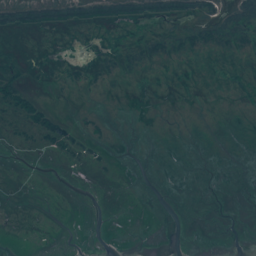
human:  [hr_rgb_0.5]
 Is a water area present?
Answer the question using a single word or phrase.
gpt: yes

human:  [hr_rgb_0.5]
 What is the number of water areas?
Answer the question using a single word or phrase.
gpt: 16

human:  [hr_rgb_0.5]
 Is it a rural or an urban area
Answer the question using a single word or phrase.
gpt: rural

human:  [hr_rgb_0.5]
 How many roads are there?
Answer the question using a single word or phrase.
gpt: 13

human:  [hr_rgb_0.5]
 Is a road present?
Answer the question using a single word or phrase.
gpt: yes

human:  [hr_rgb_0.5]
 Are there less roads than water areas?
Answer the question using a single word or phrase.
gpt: yes

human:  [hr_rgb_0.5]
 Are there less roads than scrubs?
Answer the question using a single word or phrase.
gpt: yes

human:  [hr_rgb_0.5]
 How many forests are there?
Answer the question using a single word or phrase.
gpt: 19

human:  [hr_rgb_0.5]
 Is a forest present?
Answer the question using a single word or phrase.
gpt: yes

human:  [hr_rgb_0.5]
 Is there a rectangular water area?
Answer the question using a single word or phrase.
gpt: yes

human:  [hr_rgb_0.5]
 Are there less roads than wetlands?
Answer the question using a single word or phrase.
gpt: no

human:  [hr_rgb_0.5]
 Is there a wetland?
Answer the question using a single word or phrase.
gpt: yes

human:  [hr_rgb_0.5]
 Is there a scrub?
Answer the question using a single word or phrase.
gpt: yes

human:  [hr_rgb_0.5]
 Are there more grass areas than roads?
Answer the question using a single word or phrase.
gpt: yes

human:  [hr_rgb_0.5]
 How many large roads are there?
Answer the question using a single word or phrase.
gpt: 0

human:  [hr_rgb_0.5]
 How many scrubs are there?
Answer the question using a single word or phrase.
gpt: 69

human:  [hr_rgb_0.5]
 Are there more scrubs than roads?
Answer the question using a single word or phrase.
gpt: yes

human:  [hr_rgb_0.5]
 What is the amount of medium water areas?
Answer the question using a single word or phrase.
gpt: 7

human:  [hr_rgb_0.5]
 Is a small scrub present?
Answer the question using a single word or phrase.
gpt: yes

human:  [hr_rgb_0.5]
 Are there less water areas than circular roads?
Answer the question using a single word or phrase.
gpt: no

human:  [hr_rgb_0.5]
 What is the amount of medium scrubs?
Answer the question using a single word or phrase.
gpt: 24

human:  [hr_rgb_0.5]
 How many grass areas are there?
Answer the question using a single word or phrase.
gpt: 25

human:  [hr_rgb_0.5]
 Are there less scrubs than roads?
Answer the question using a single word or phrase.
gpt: no

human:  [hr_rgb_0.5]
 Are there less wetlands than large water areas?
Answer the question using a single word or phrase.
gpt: yes

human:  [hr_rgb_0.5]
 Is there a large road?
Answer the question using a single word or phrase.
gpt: no

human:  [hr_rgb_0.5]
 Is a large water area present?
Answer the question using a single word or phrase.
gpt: yes

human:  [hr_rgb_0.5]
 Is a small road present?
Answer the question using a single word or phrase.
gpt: yes

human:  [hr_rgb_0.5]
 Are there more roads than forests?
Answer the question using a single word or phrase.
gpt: no

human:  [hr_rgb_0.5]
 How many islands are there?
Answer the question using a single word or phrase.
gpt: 1

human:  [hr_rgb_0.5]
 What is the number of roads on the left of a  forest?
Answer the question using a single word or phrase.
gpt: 9

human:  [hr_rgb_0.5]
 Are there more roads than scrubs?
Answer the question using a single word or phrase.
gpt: no

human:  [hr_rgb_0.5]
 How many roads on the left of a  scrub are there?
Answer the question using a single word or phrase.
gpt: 12

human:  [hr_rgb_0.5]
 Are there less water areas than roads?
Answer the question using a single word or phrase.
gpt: no

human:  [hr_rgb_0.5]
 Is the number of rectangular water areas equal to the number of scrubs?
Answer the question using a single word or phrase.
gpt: no

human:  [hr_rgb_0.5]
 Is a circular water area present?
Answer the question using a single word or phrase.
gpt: no

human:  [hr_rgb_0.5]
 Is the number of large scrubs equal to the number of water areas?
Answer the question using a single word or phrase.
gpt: no

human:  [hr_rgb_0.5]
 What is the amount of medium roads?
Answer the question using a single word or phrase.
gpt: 0

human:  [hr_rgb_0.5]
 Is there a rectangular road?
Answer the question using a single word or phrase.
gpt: no

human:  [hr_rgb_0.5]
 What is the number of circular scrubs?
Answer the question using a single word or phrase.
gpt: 1

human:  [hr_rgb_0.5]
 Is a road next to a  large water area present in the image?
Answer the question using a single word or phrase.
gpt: yes

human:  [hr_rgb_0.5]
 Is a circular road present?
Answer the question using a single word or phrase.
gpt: no

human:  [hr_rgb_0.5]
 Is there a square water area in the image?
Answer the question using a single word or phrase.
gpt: no

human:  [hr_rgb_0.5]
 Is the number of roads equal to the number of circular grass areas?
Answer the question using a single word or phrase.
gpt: no

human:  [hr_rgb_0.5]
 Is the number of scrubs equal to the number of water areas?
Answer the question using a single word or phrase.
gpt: no

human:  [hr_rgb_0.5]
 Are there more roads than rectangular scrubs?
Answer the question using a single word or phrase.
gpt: yes

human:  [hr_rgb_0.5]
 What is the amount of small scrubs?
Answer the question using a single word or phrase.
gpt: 13

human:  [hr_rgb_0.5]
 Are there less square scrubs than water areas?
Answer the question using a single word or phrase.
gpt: yes

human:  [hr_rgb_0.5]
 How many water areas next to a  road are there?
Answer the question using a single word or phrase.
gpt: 12

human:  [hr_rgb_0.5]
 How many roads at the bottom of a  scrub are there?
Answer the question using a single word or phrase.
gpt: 10

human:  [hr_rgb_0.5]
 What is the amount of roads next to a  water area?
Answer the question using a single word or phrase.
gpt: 13

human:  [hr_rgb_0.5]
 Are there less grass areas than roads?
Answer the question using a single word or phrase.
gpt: no

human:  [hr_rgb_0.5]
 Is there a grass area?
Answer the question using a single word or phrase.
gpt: yes

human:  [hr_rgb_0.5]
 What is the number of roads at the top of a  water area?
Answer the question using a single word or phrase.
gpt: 13

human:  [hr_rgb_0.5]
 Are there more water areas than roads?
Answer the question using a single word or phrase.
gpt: yes

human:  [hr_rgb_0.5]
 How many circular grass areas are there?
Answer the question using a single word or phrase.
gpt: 0

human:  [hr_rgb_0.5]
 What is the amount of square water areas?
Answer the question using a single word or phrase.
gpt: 0

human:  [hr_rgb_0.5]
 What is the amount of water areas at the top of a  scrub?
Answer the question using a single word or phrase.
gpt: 9

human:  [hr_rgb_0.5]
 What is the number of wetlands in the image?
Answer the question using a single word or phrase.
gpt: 4

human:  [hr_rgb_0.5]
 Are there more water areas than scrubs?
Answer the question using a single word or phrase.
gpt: no

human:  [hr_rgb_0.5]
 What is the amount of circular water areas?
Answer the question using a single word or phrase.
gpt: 0

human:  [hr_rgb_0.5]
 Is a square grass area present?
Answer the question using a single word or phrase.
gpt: no

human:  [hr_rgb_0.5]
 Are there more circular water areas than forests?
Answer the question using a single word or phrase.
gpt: no

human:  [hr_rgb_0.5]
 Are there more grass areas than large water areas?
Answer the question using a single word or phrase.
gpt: yes

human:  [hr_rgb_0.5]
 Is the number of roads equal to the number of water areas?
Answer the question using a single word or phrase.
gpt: no